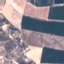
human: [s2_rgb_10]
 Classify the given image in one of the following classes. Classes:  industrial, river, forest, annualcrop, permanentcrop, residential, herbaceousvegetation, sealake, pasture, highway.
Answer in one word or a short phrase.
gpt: PermanentCrop